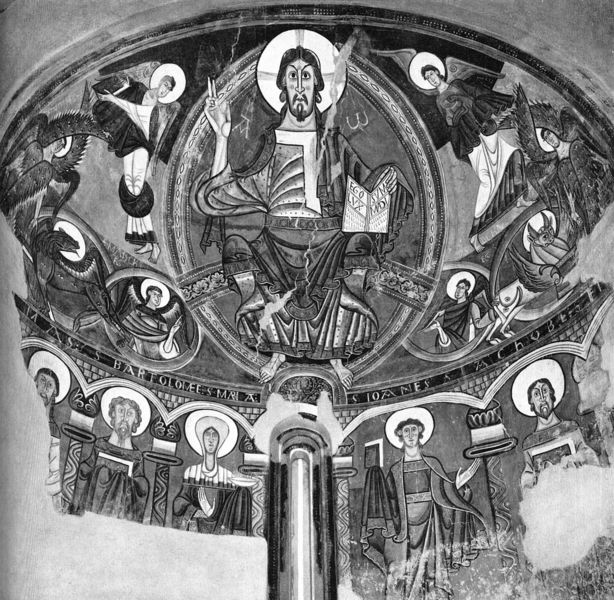
Titel: Wandmalerei aus San Clemente de Tahull (ursprünglich)
Institution: Barcelona, Museo de Arte de Cataluna
Schlagwörter: flügel, hand, malerei, bart, architektur, johannes, kirche, engel, schrift, bogen, wandmalerei, nische, buch, schwarzweiß, gestus, heiligenschein, christus, jesus, apsis, fabelwesen, romanik, heilige, fresko, abendmahl, maria, deckenmalerei, restauration, mandorla, propheten, pantokrator, maelrei, taüll, katalonien